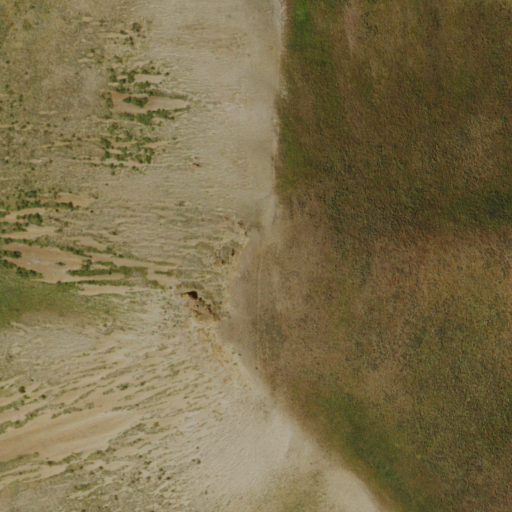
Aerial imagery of mountain in Nevada named Beaver Peak containing shrub, evergreen forest, and deciduous forest